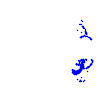
Particle: proton